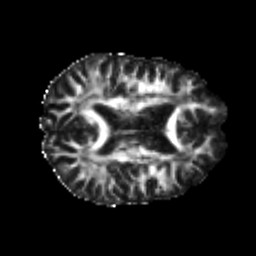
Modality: FA
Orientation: axial
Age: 23
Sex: female
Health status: healthy
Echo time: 0.074 s